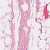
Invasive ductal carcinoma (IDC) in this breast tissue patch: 0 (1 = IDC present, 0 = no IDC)